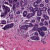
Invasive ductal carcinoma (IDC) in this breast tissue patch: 0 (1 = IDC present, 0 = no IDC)